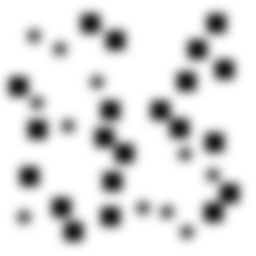
Squares: 21
Triangles: 0
Stars: 11
Total shapes: 32